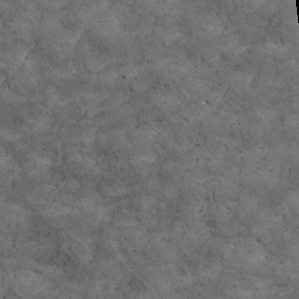
Label: non_frost